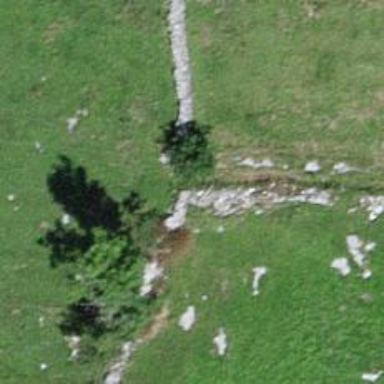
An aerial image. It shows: Wall barrier.